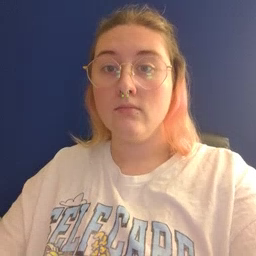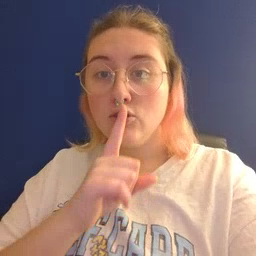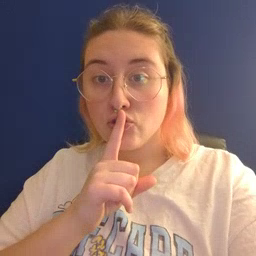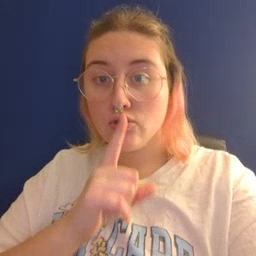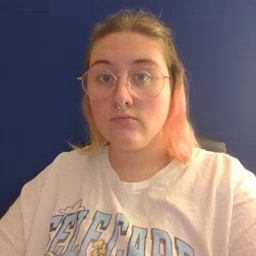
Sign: shhh